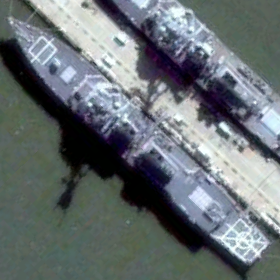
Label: destroyer